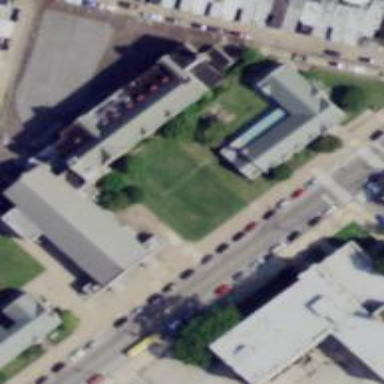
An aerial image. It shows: Historic school.